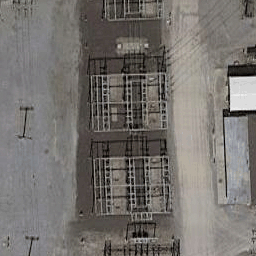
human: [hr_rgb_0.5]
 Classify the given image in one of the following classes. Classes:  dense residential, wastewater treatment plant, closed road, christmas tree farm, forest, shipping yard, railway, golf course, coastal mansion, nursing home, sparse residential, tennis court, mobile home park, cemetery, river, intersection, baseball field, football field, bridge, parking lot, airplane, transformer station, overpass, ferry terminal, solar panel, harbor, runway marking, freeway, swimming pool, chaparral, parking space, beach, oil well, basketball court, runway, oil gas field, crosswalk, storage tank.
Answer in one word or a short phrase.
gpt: transformer station